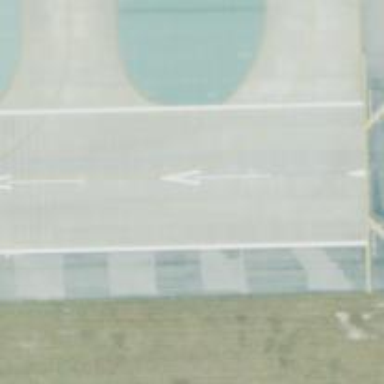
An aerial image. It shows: Displaced threshold runway at the airport.